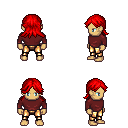
a pixel art fantasy rpg character, male body template, human, tanned skin, maroon long-sleeve shirt, gold greaves, red loose hair, four views (front, back, left, right), 2x2 character sprite sheet, small pixel art, hard edges, no anti-aliasing